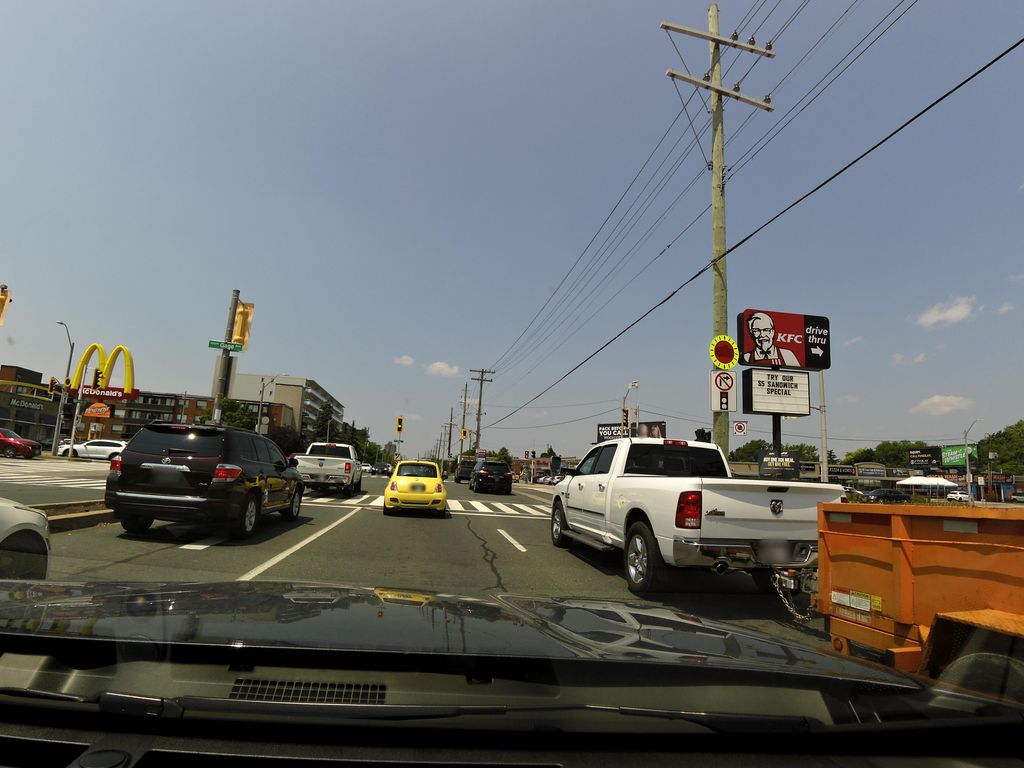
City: hamilton